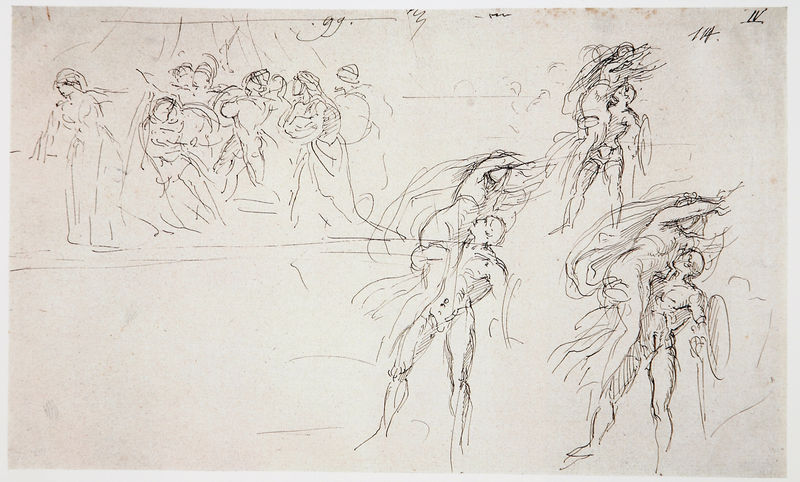
Titel: Skizzenblatt zu Grillparzers >Das Goldene Vließ< II:>Die Argonauten<
Künstler: Moritz von Schwind
Standort: Schweinfurt
Institution: Museum Georg Schäfer
Schlagwörter: akt, feder, gruppe, kampf, kopf, körper, mann, nackt, umhang, weiß, frauen, menschen, ocker, bewegung, frau, grau, kleid, kleider, köpfe, männer, schwarz, skizze, szene, zeichnung, schleier, tuch, beige, fest, gesellschaft, menge, tanz, arme, gesicht, tragen, figur, haare, paar, blatt, bühne, oper, tanzen, theater, renaissance, schwung, sprung, papier, liegen, umrisse, balett, ballett, choreographie, studie, abstrakt, linien, figuren, krieg, wild, soldaten, kraft, muskeln, bauch, bauchnabel, oberschenkel, fallen, hoch, striche, umriss, penis, schild, tusche, kreuz, linie, radierung, stich, raub, schilder, schwarzweiß, schwert, soldat, strich, waffe, dynamik, bleistift, helm, entwurf, ritter, tinte, studien, zahl, ziffer, griechen, heben, krieger, entführung, plan, hochzeit, nummern, skizzen, jubel, turban, gespräche, ensemble, sieger, doppelt, tänzer, nummer, hebung, schutz, reihenfolge, ungenau, federzeichnung, michelangelo, leonardo, da vinci, vorne, szizze, entwurfzeichnung, versuch, bewegungsstudien, trio, ablauf, abläufe, hebefigur, scene, geschlechtsteil, sabinerinnen, raptus, raub der sabienerinnen, 99, khoreographie, koreographie, bleicstift, gladiatroren